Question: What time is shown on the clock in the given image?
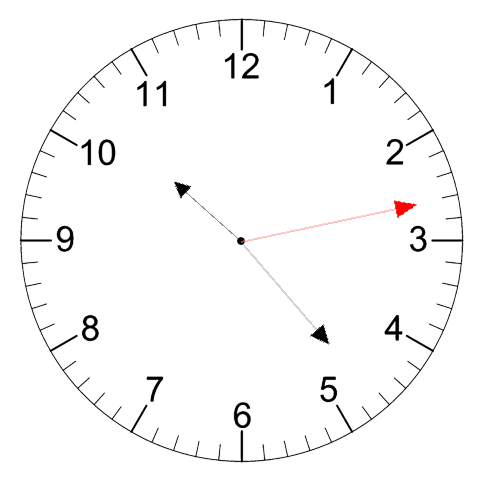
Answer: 10:23:13